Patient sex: F
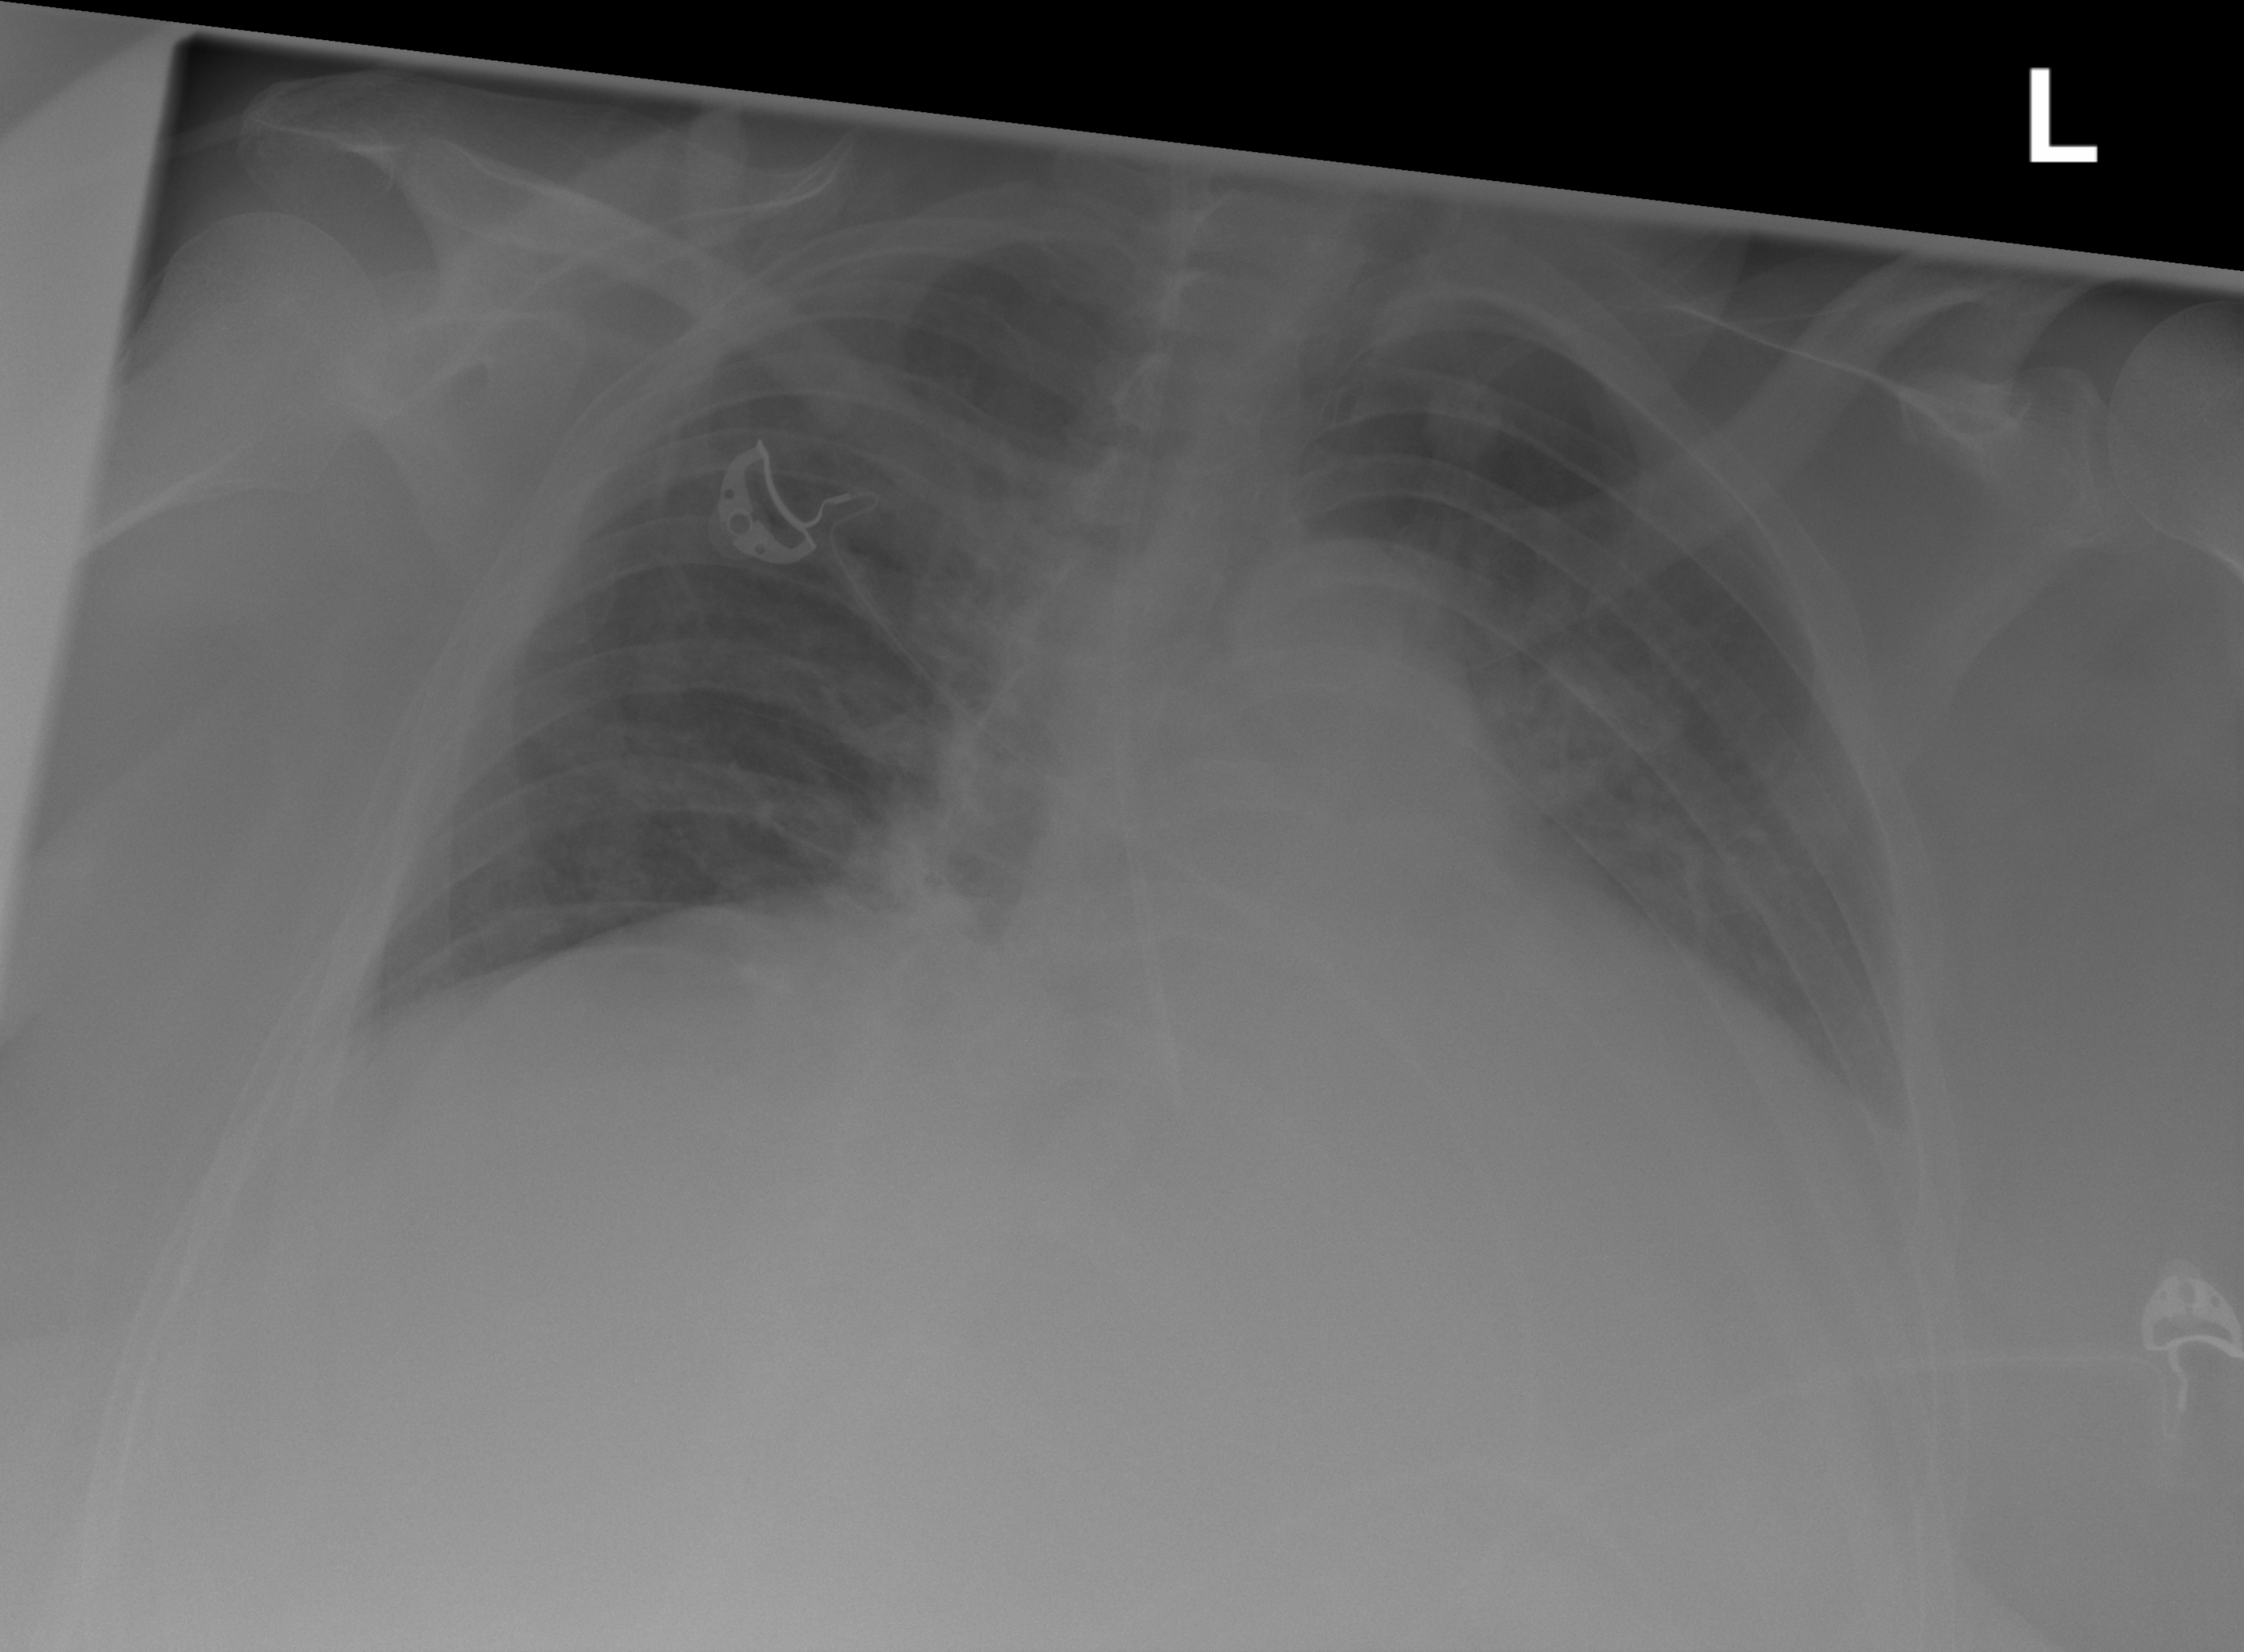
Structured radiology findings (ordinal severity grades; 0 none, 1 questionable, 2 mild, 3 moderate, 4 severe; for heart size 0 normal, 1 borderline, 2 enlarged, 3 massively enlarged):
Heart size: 2
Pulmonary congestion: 0
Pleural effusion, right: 0
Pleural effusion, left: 1
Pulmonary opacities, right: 0
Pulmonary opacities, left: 2
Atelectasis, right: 0
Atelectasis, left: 0